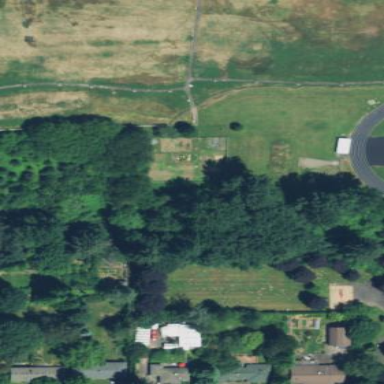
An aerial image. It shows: Park.